Aerial crown-view tile of a tropical tree (Barro Colorado Island, Panama), acquired 20250715:
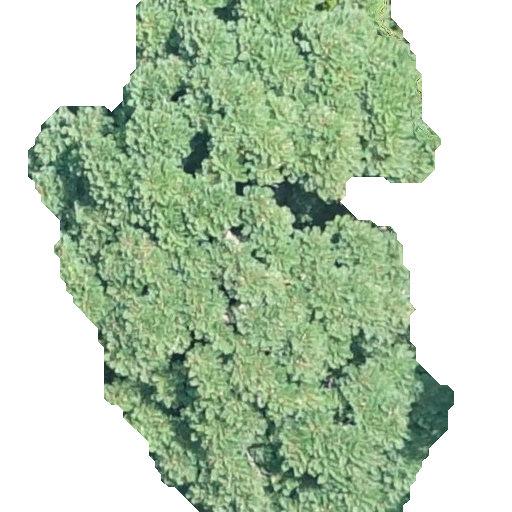
Species: Jacaranda copaia
GBIF accepted scientific name: Jacaranda copaia
Crown area: 263.189 m²